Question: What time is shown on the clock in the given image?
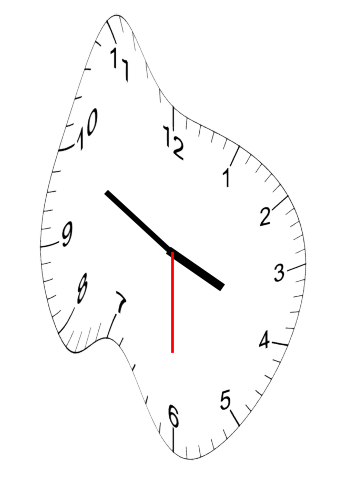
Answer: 03:49:30